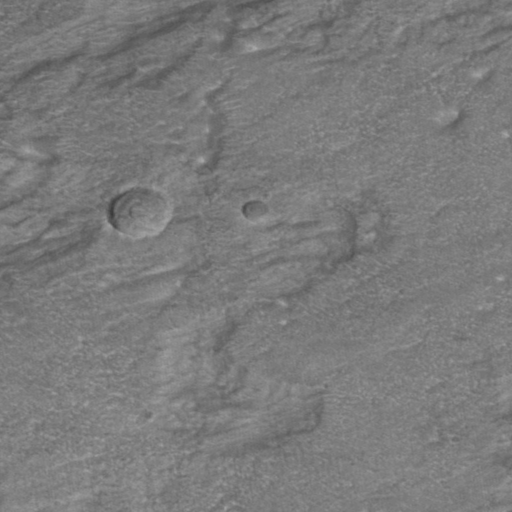
Classes present: Background